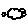
Label: cloud